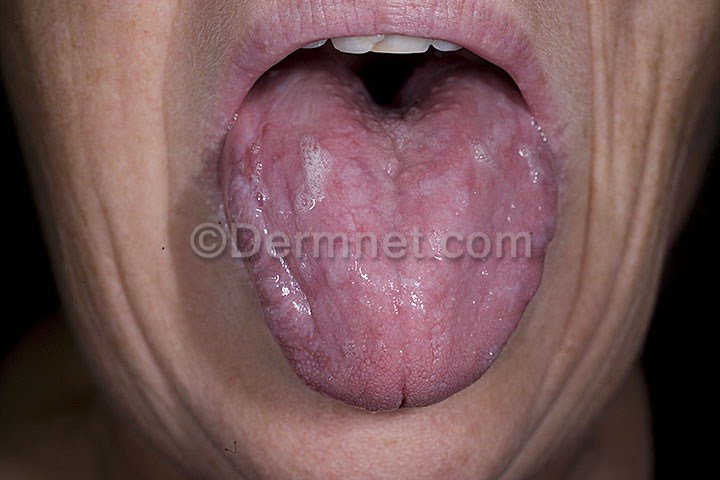
Disease: Psoriasis pictures Lichen Planus and related diseases